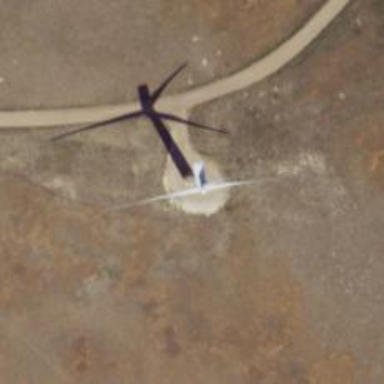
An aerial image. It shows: Wind generator powered by horizontal axis wind turbine.